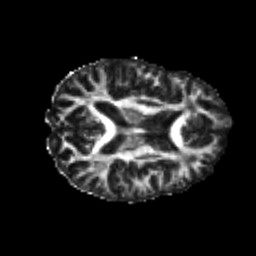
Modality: FA
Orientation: axial
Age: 22
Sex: female
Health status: healthy
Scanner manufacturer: philips
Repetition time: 7.386 s
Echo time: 0.08599 s